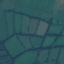
Label: Pasture